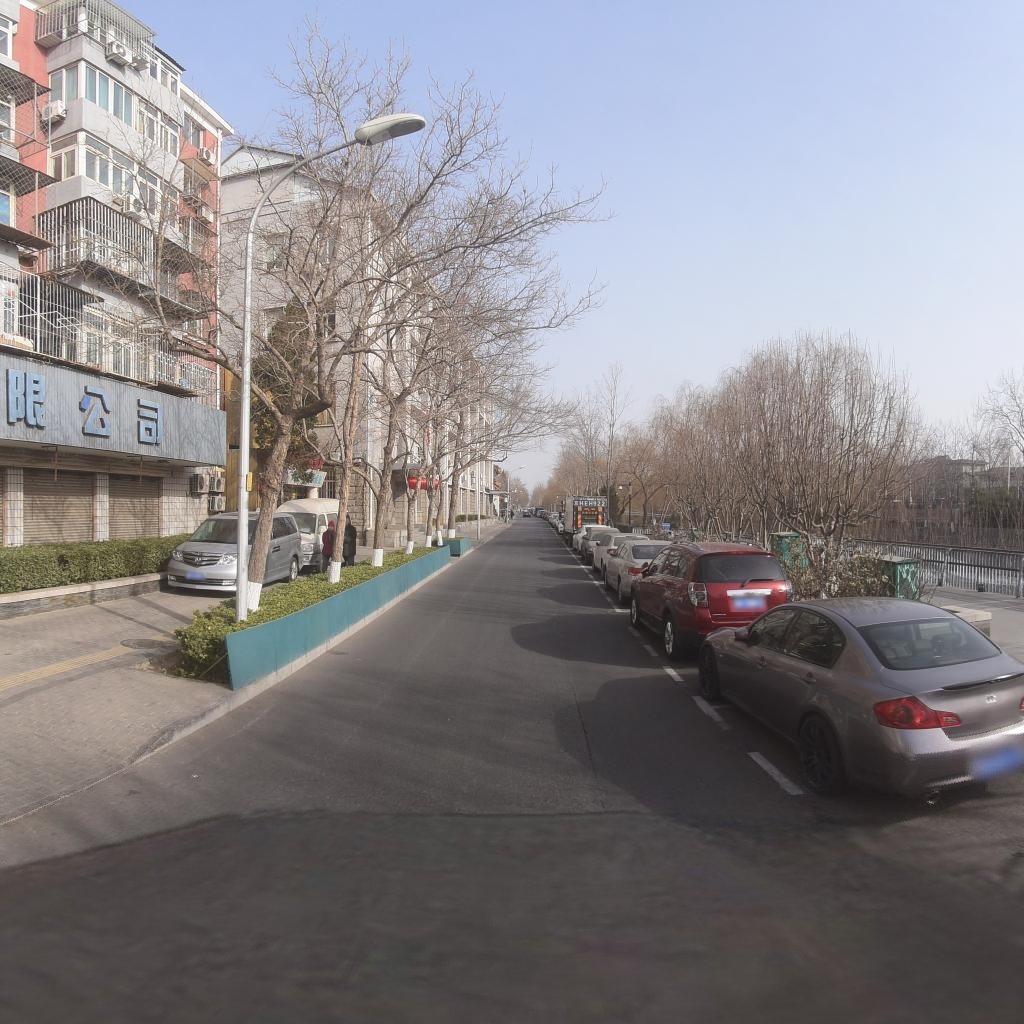
Region: Xicheng
Road damage annotations: longitudinal crack, manhole cover